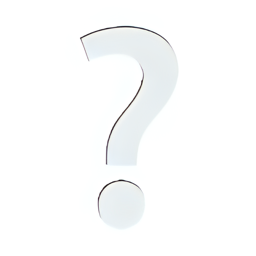
Name: white question mark ornament
Emoji: ❔
Group: Symbols
Sub-group: punctuation